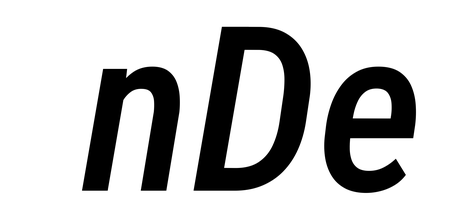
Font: Roboto-Italic_Condensed_Medium_Italic